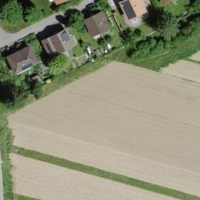
EUNIS habitat code: 55
Species observed at this site:
Caltha palustris